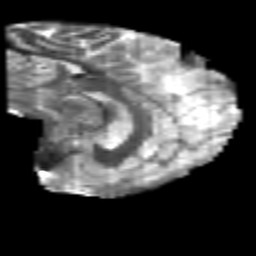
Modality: T2w
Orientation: sagittal
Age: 43
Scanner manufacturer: philips
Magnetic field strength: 3 T
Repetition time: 8.6 s
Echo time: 0.127 s